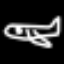
Label: airplane